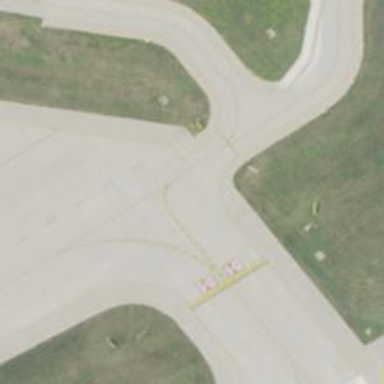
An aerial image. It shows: Image of taxiway at airport.